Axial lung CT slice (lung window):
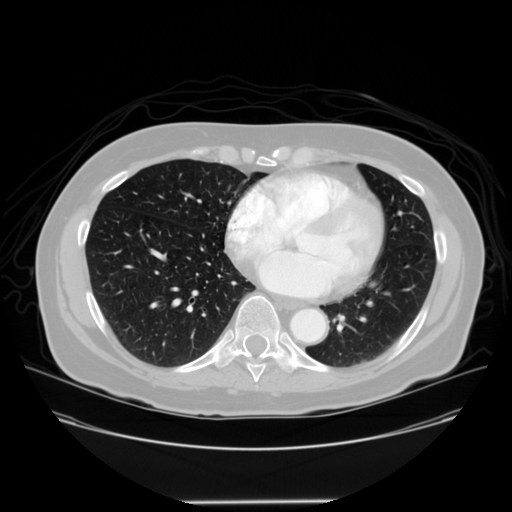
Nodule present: no